Aerial crown-view tile of a tropical tree (Barro Colorado Island, Panama), acquired 20250818:
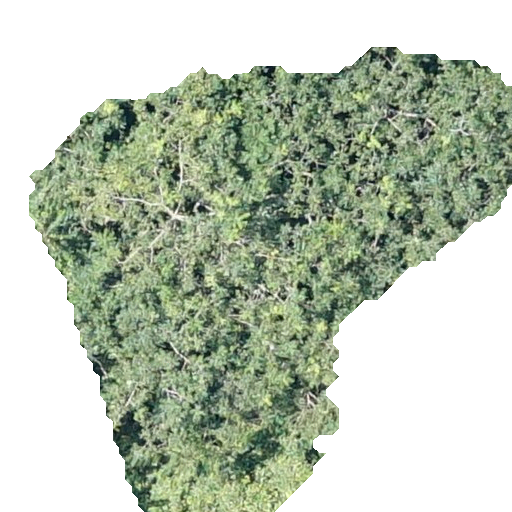
Species: Trattinnickia aspera
GBIF accepted scientific name: Trattinnickia aspera
Crown area: 206.693 m²